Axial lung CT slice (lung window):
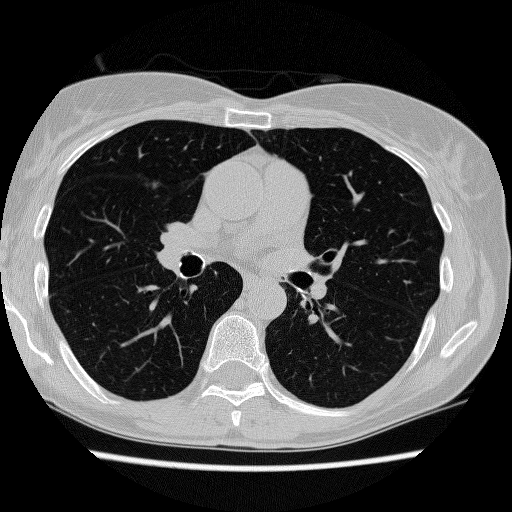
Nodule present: no